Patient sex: F
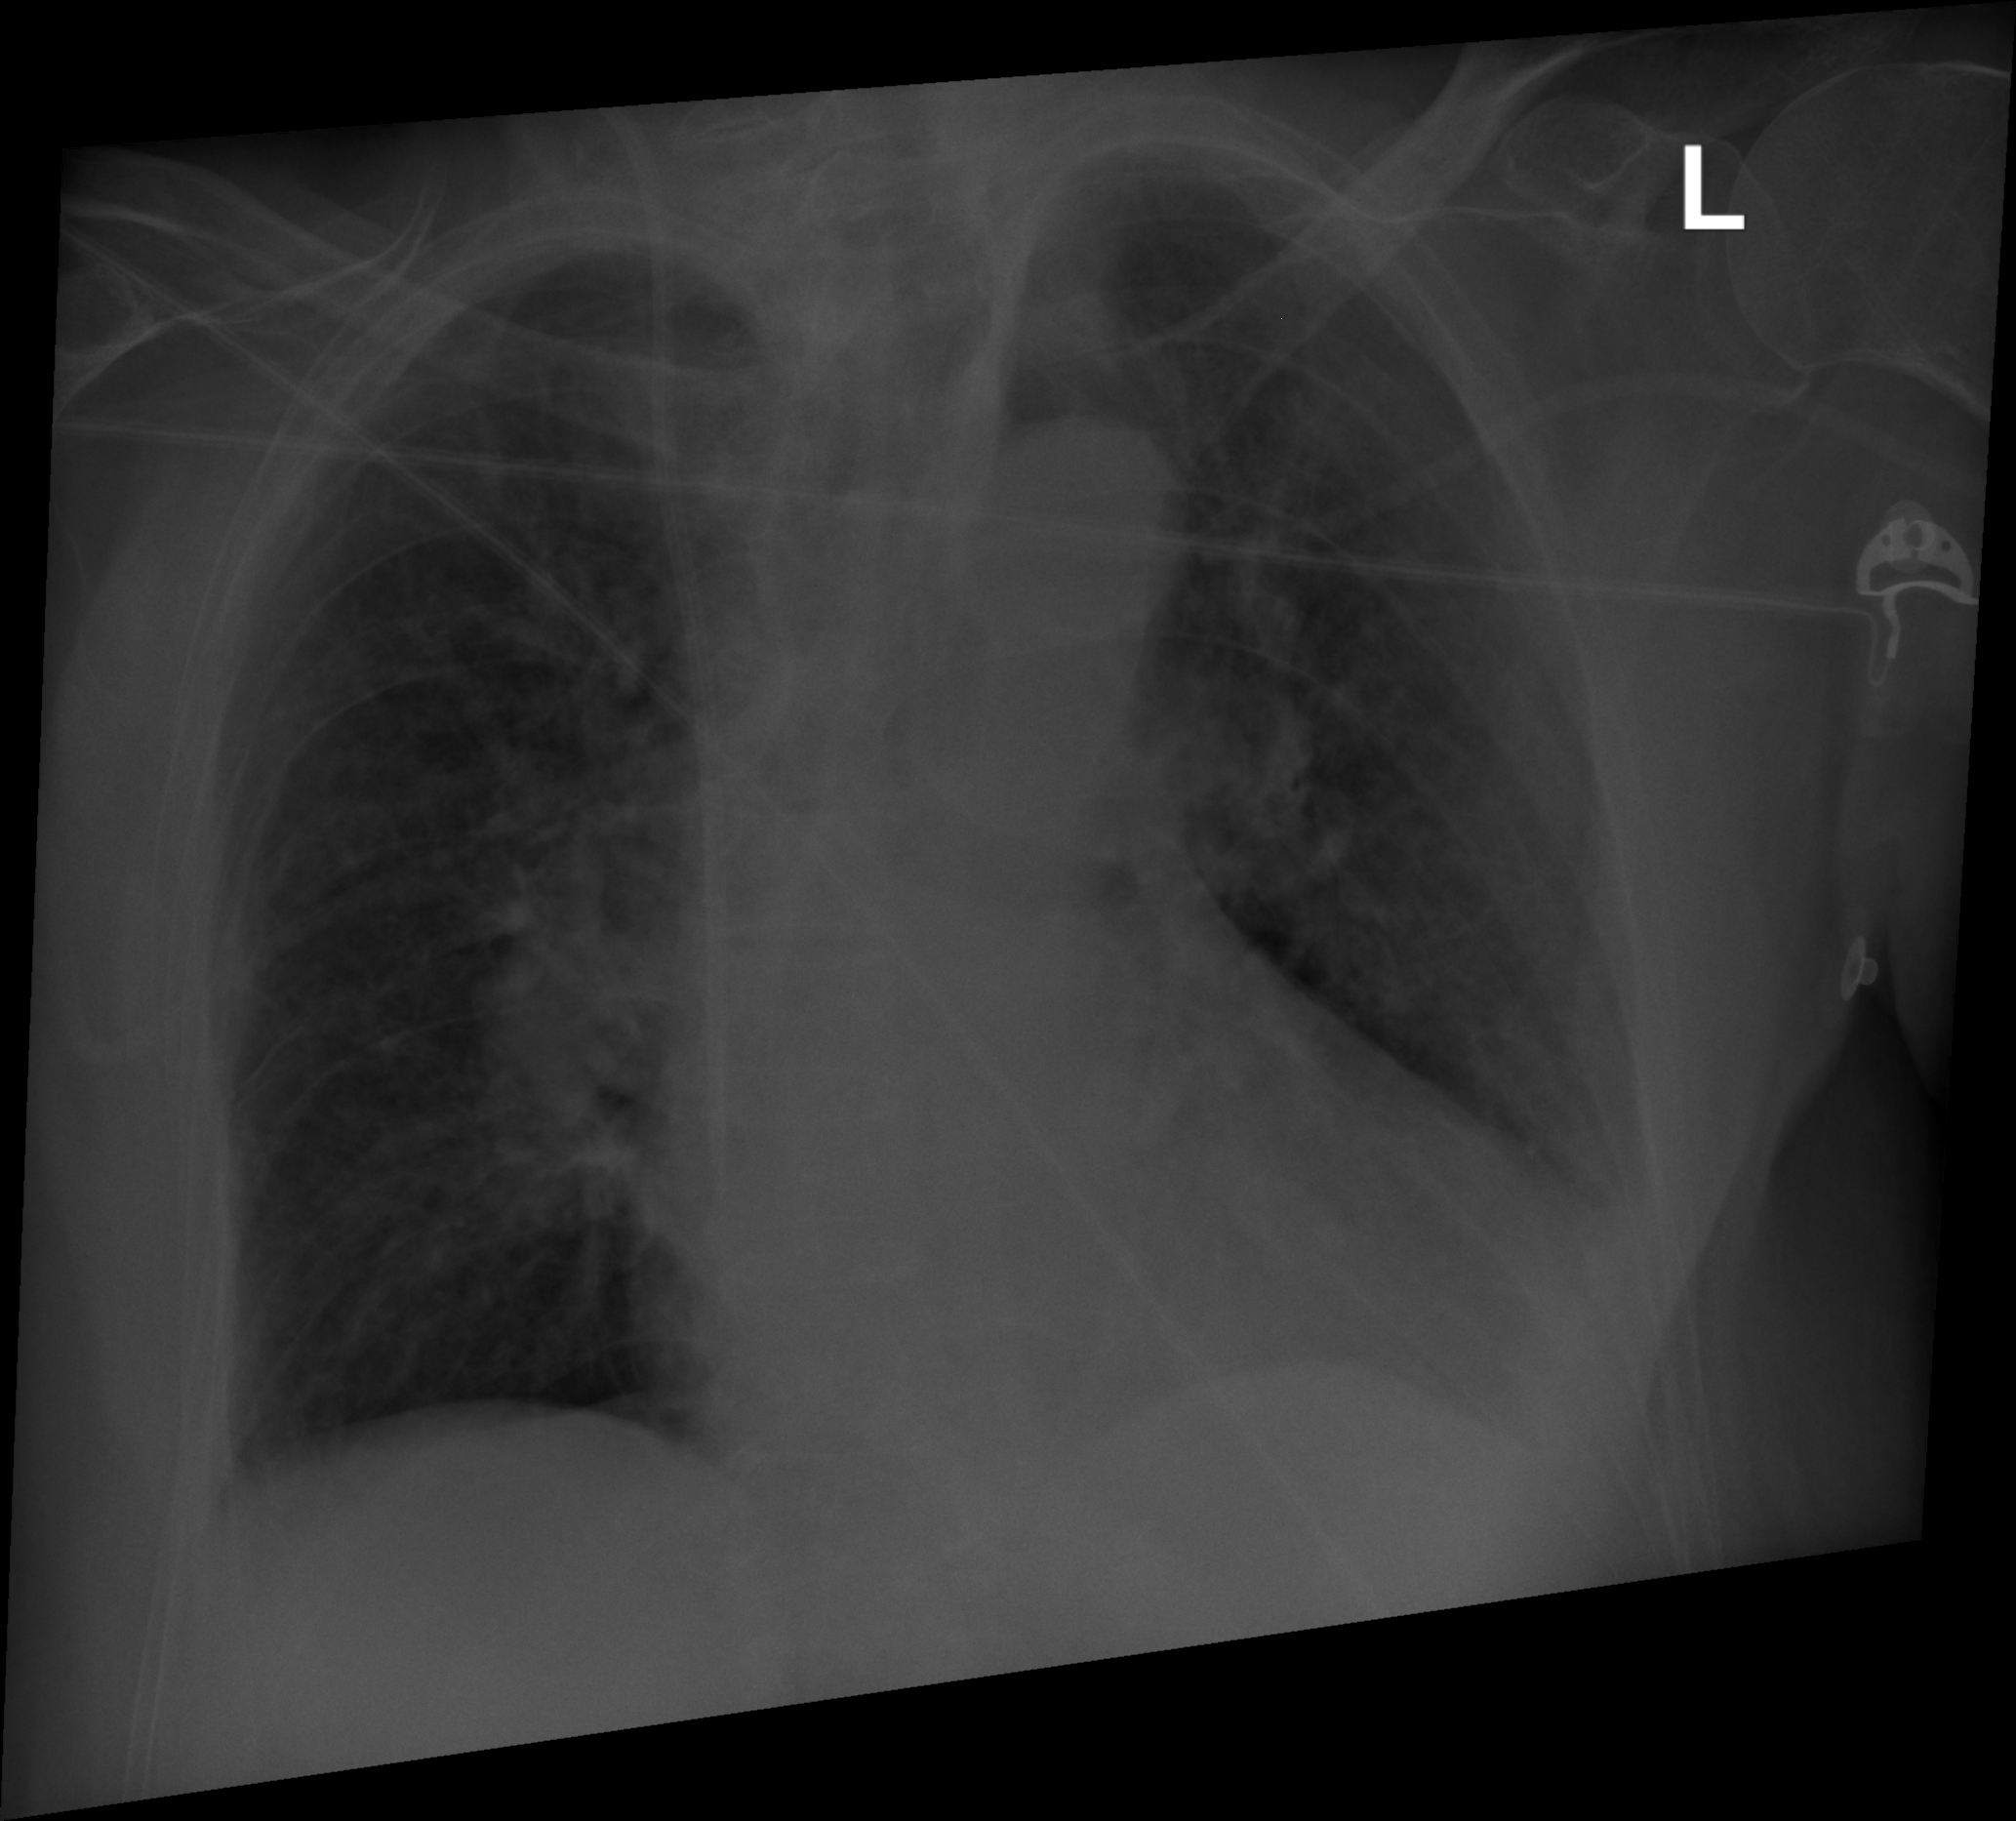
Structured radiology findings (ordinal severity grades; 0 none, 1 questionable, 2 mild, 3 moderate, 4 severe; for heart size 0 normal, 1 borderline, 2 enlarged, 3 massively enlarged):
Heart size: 2
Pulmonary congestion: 2
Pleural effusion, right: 0
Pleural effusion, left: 1
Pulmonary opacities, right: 0
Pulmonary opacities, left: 0
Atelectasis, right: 0
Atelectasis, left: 2